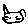
Label: cat